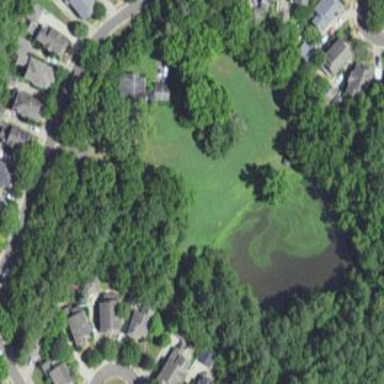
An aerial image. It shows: Pond with natural water.